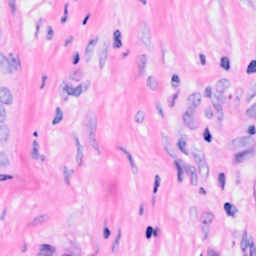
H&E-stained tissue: Breast